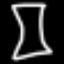
Label: hourglass